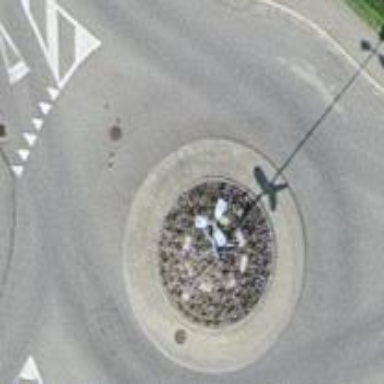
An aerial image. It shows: Kerb barrier with traffic calming island.